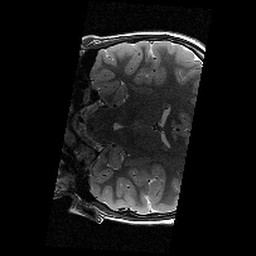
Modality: T2w
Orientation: coronal
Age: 11
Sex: male
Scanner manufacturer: siemens
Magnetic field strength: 3 T
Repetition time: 9.23 s
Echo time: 0.067 s